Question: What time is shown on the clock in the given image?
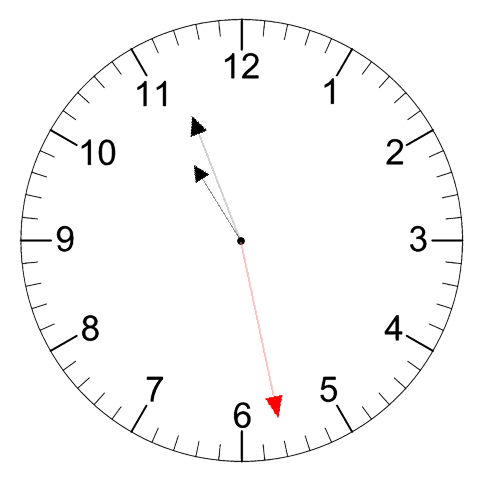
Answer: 10:56:28